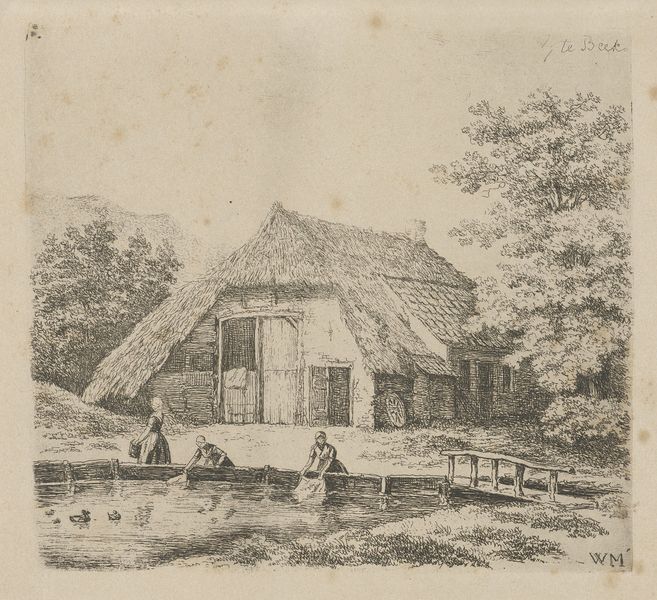
Titel: Drie vrouwen doen de was in Beek
Künstler: Christiaan Wilhelmus Moorrees
Standort: Amsterdam
Institution: Rijksmuseum
Schlagwörter: baum, berg, bäume, fluss, frauen, see, teich, wäsche, skizze, stroh, tür, zeichnung, haus, wiese, zaun, mühle, brücke, hütte, wald, bauern, magd, ente, hof, enten, rad, steg, korb, geländer, tor, waschen, reetdach, scheune, stich, kate, kupferstich, wäscherin, waschweiber, beck, wm